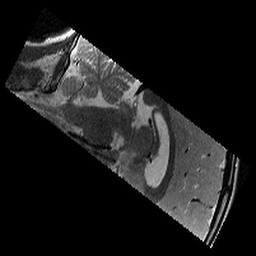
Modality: T2w
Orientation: sagittal
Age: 9
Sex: male
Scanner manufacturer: siemens
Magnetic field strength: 3 T
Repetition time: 9.23 s
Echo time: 0.067 s